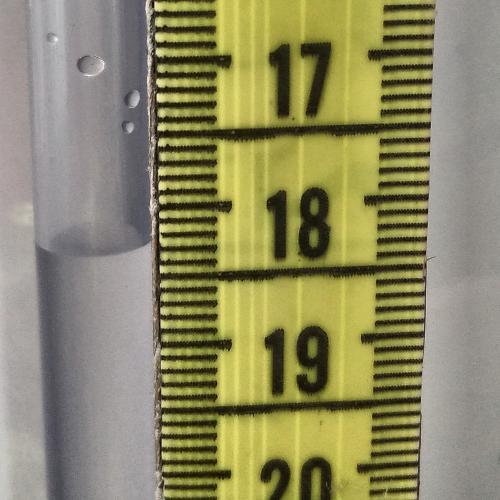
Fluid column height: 18.3 cm